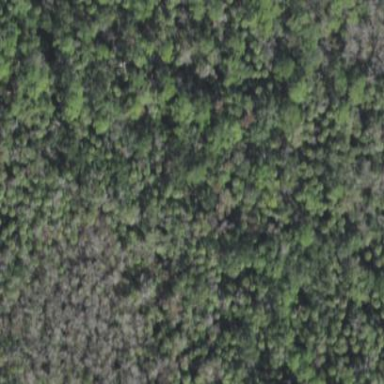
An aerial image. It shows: Mixed leaf woodland.